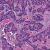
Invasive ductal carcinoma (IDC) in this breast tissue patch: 1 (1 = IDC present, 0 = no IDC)